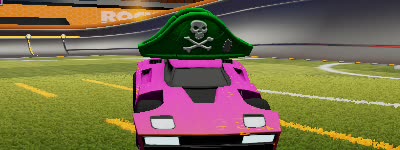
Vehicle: breakout